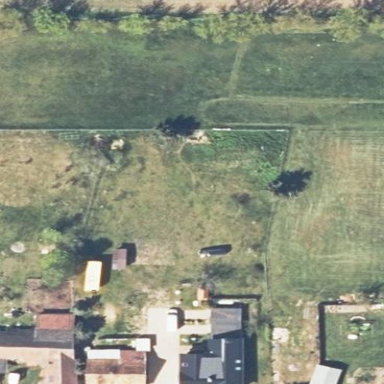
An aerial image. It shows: Garden that is leisure land.